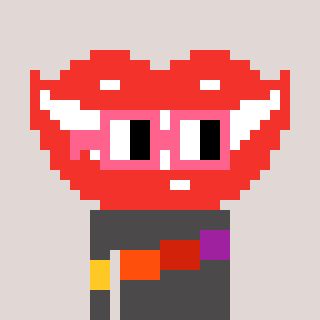
a pixel art character with square pink glasses, a smile-shaped head and a grayscale-colored body on a warm background